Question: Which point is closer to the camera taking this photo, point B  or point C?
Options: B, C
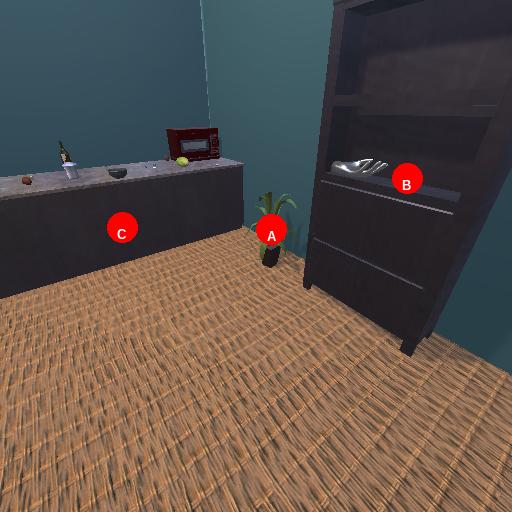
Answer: B